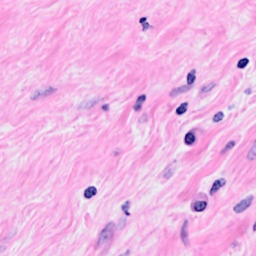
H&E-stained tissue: Breast